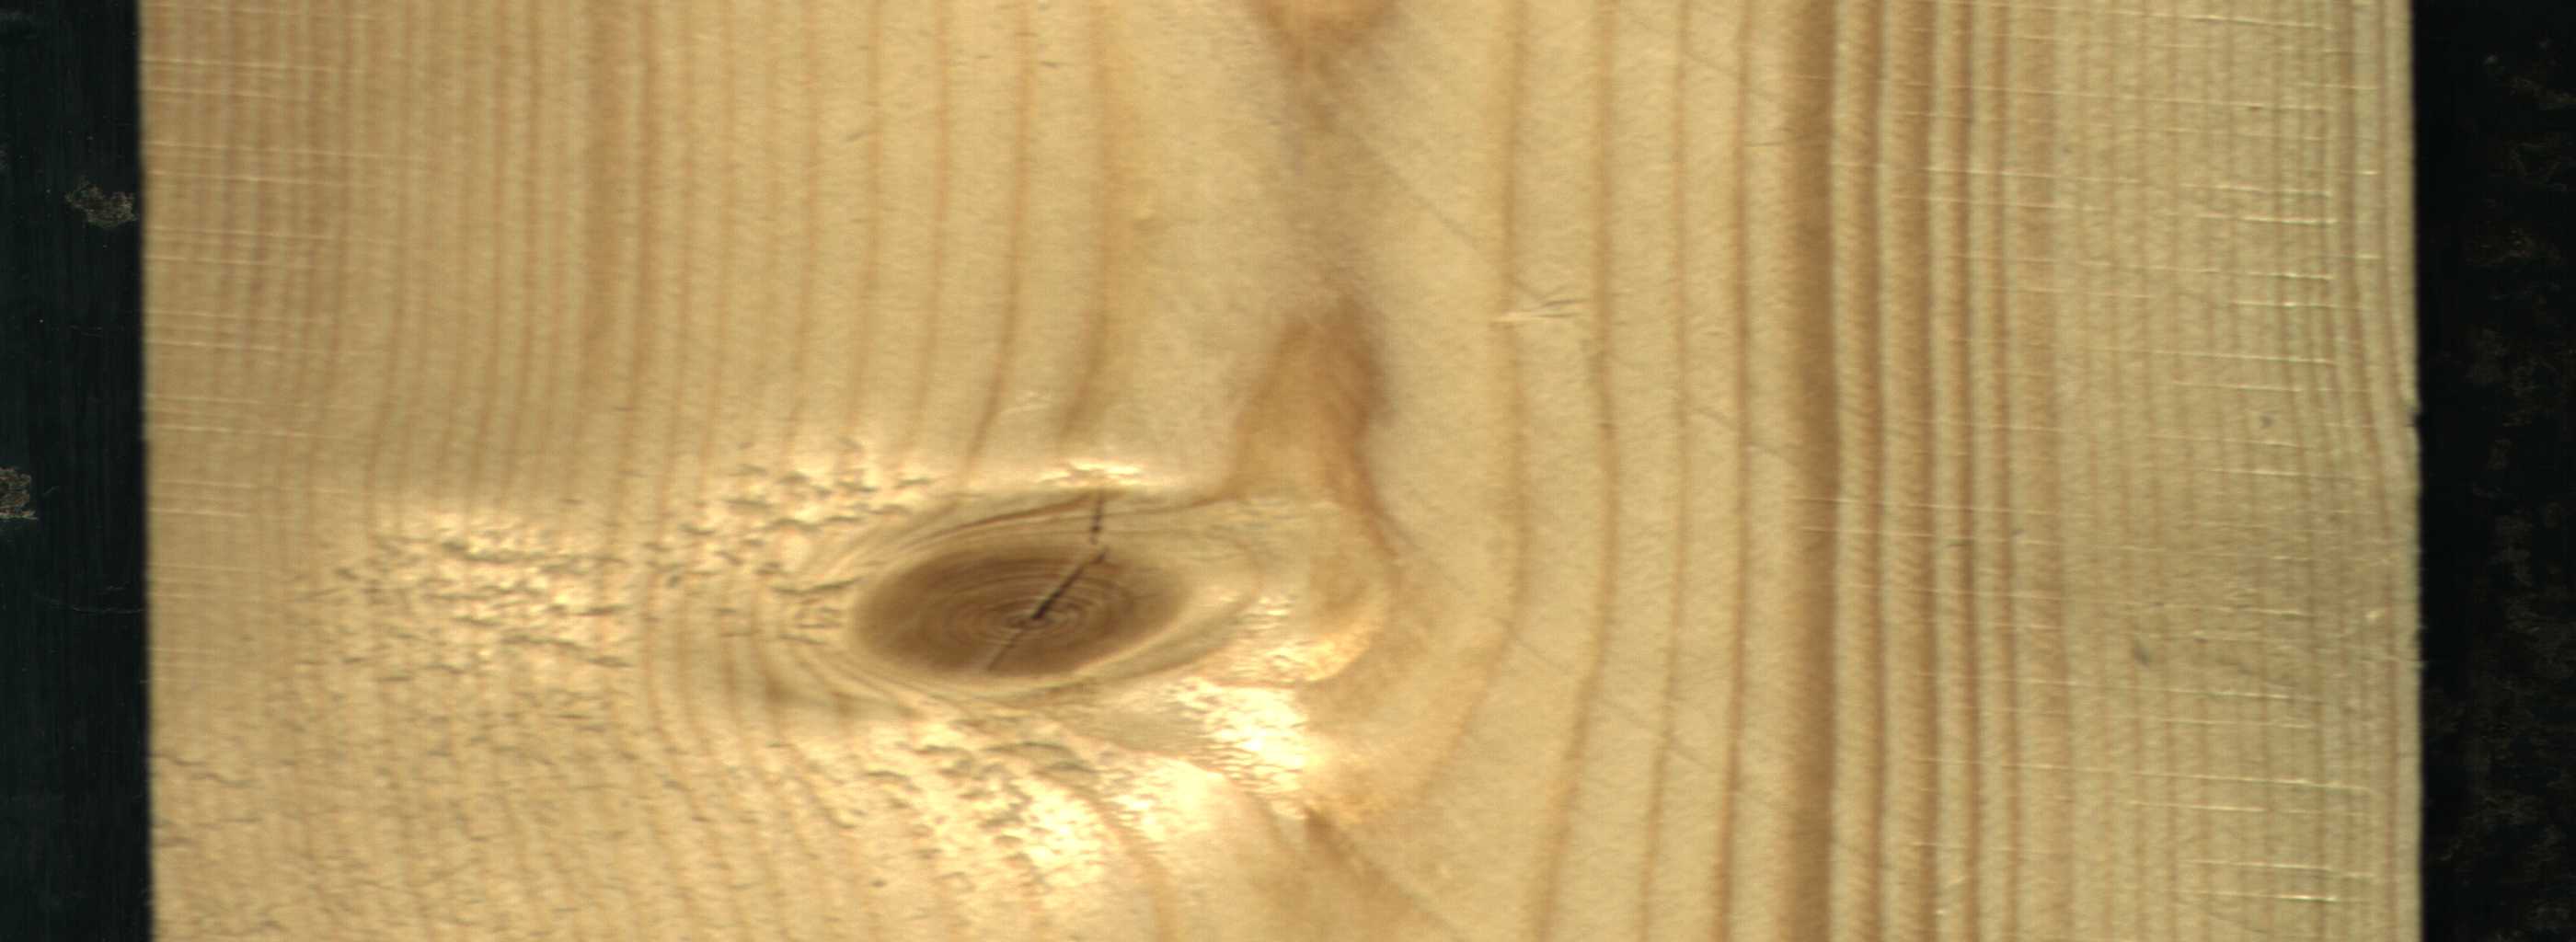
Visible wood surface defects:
knot_with_crack